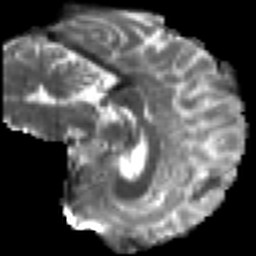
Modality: T2w
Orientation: sagittal
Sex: male
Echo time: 0.114 s